Interaction volume radius: 5 \u00c5
Interaction volume height: 25 \u00c5
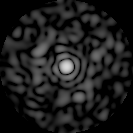
Disorder parameter: 0.8075